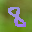
Label: 8